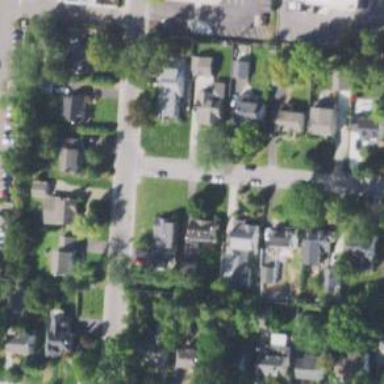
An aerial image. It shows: Residential driveway used as service road.